Question: What's going on with this? I've never seen it before and have no idea how to turn this on or off. It doesn't do it with any other block of js code (or other code, for that matter). If I could get it to do this with every single block of code, that would be more than incredible...

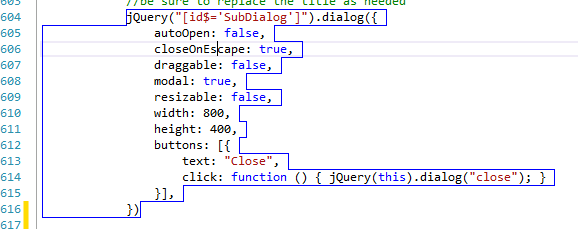
Answer: If I am not wrong then most probably that's the code block where you have 'debug point/break point' set to and so it's highlighting the same area. At least, that's what it does for 'C#' editor; hopefully will be the same for 'Jquery' as well.
To turn it off, remove the break point and see if it still remains.